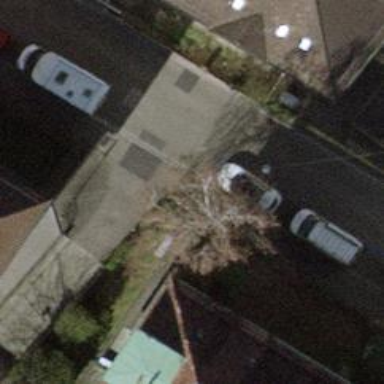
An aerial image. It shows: Unmarked crossing with traffic calming table.